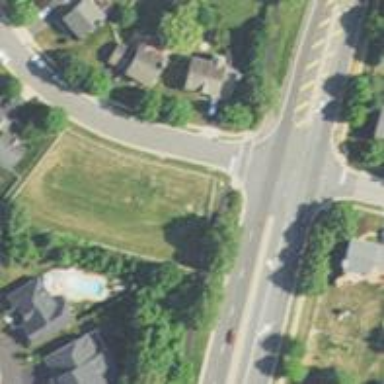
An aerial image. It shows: Marked crossing on cycleway road.